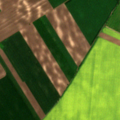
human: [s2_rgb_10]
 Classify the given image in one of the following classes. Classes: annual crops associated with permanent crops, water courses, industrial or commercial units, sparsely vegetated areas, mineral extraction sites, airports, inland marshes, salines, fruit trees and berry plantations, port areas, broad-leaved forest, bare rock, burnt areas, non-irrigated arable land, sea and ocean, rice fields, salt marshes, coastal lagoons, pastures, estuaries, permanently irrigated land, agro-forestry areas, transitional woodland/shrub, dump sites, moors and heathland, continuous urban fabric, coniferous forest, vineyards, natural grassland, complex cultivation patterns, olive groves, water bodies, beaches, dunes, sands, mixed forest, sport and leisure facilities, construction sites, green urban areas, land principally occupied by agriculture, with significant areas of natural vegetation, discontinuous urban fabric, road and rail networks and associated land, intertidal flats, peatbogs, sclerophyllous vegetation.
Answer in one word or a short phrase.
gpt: non-irrigated arable land